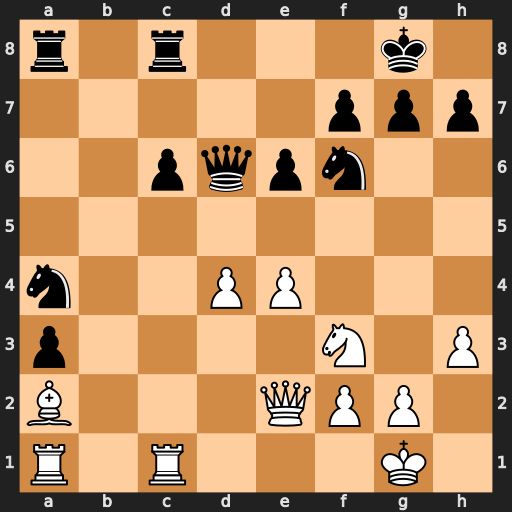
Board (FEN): r1r3k1/5ppp/2pqpn2/8/n2PP3/p4N1P/B3QPP1/R1R3K1
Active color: w
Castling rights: -
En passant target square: -
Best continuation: e5 Qe7 exf6